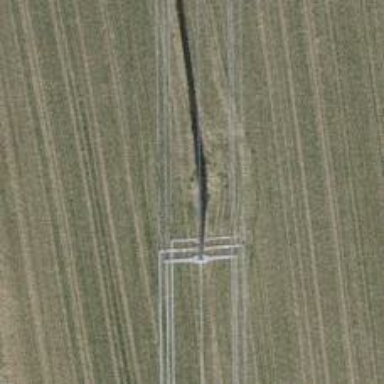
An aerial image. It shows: Concrete power pole.